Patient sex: F
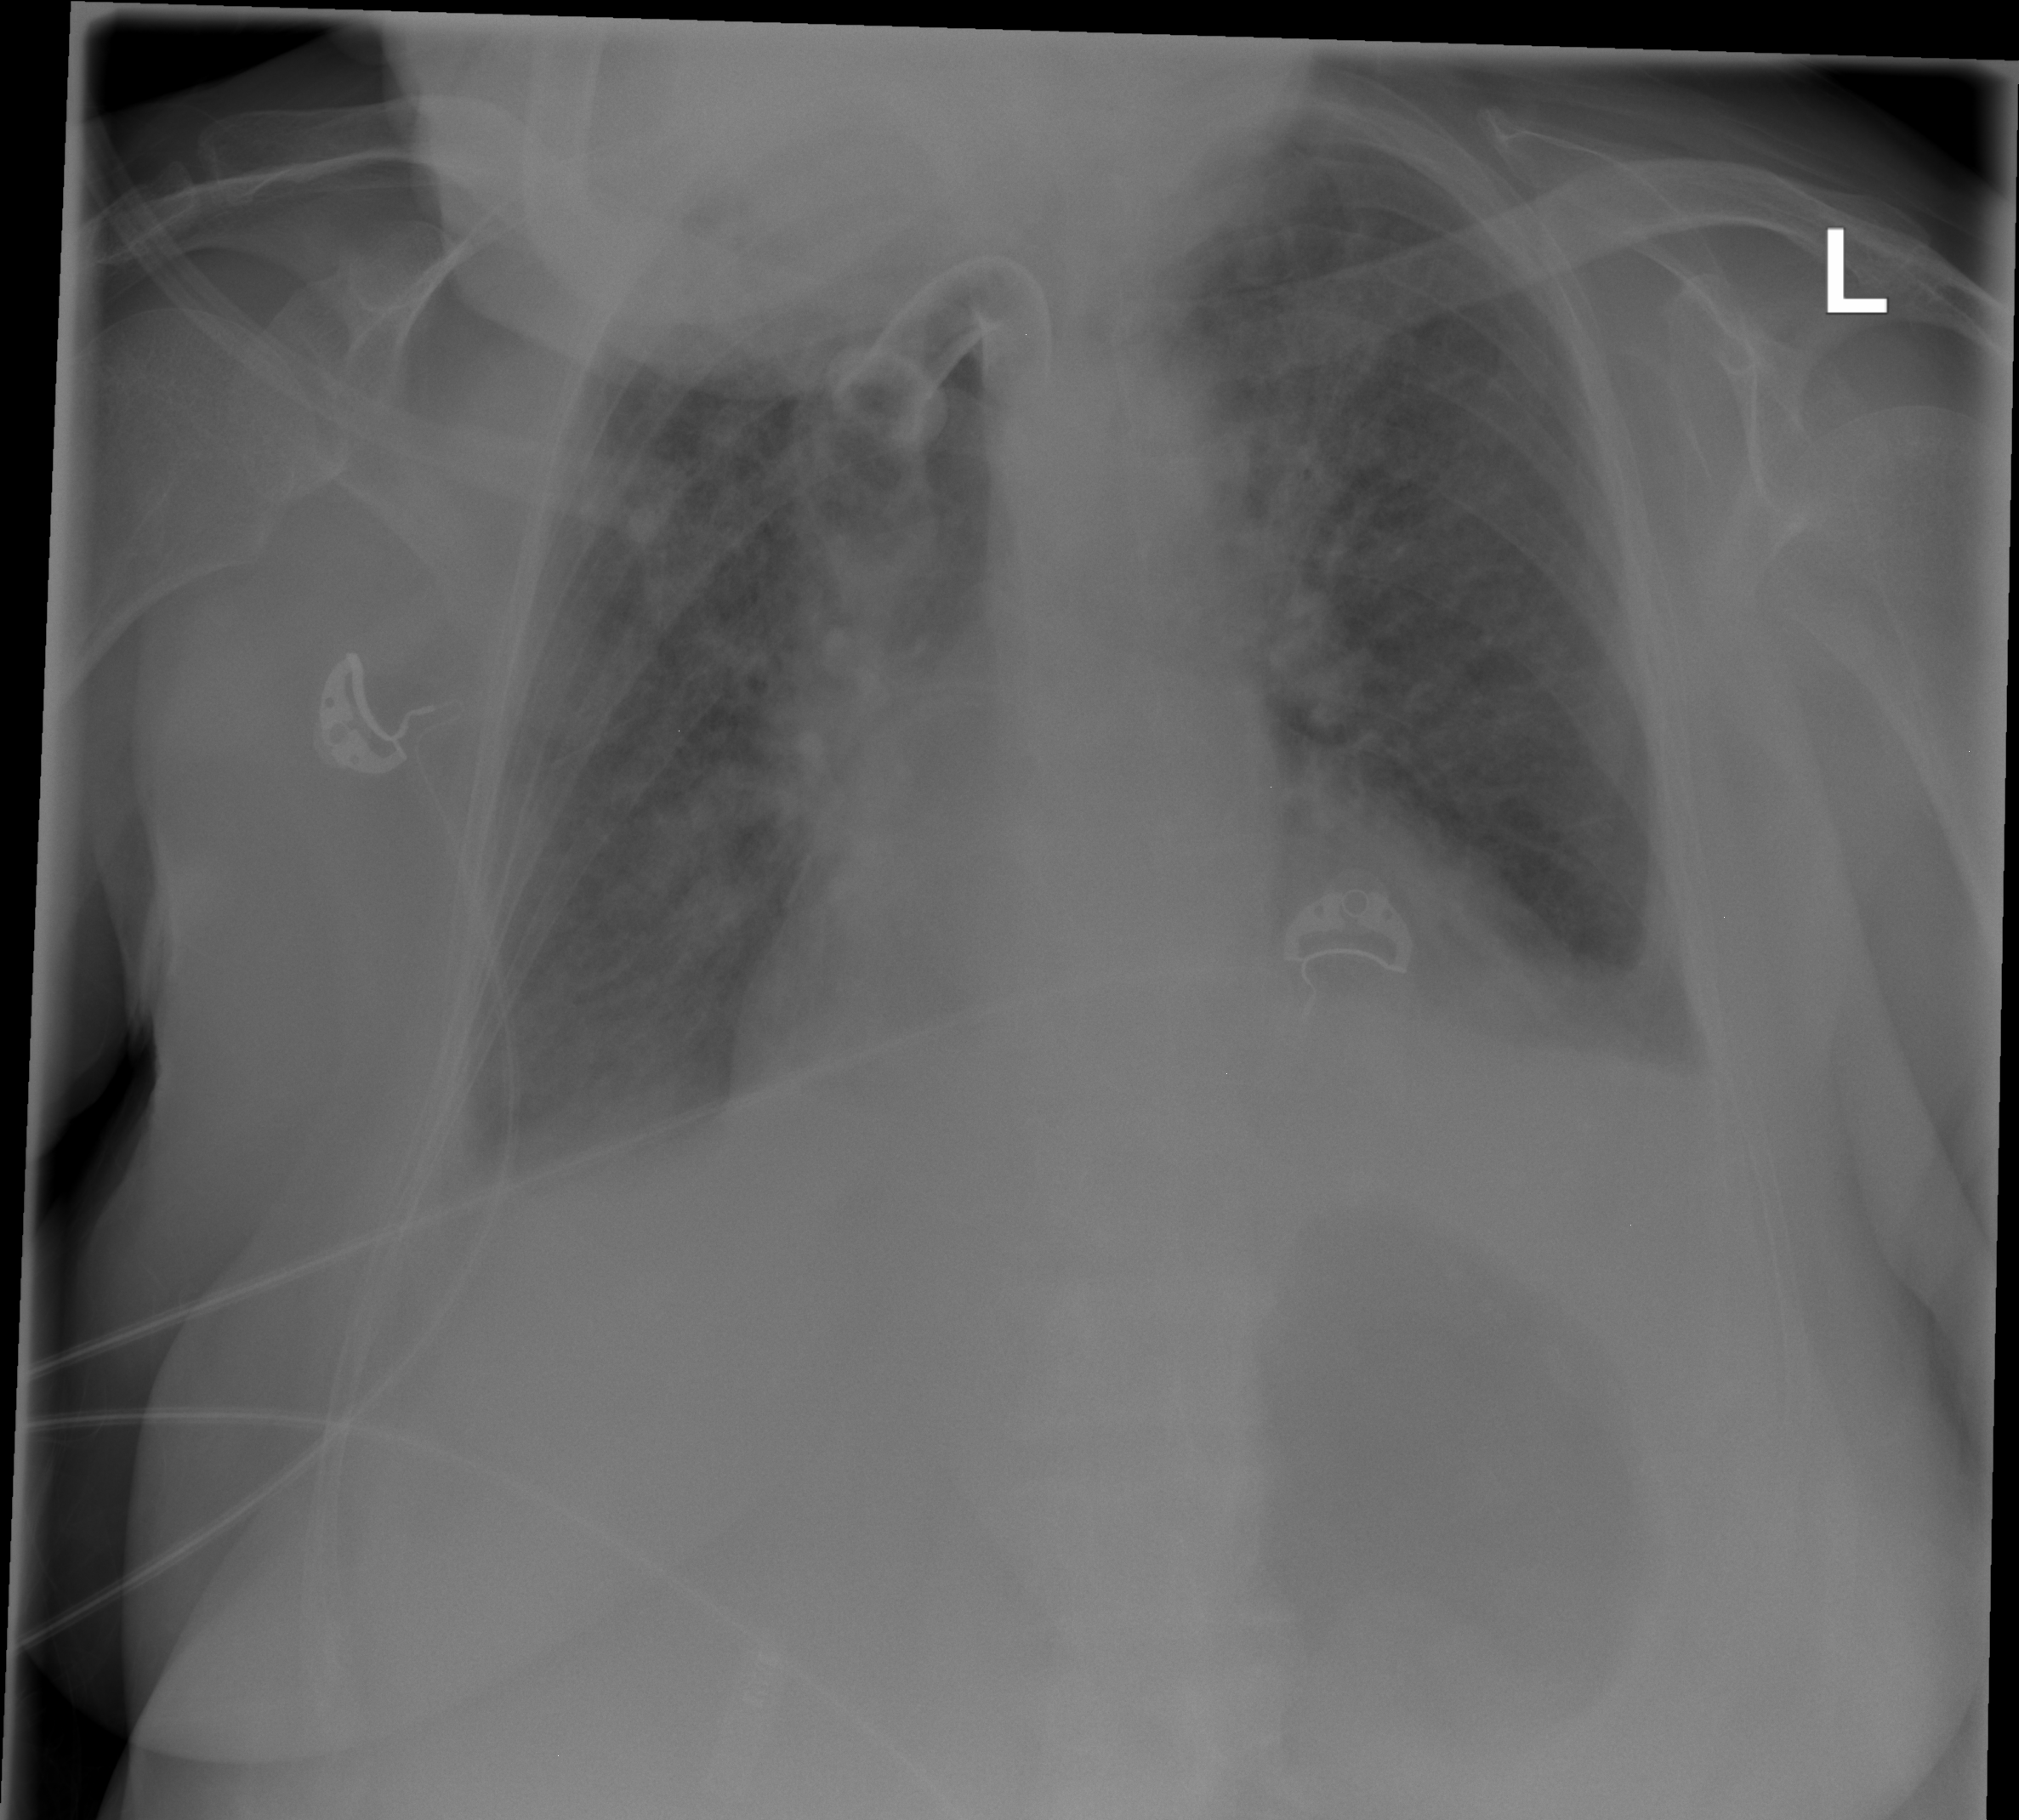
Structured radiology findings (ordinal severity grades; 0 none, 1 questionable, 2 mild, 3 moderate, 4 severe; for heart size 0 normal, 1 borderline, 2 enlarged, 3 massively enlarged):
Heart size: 2
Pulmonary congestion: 2
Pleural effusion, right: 2
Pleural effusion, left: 2
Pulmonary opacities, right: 3
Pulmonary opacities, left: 3
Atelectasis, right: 0
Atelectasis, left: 0